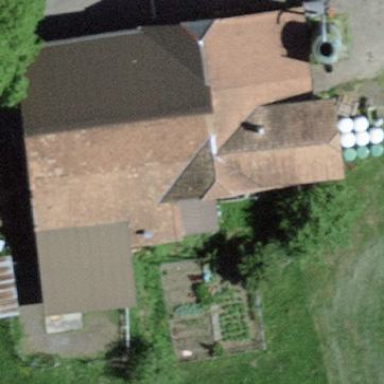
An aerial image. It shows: Farm building.